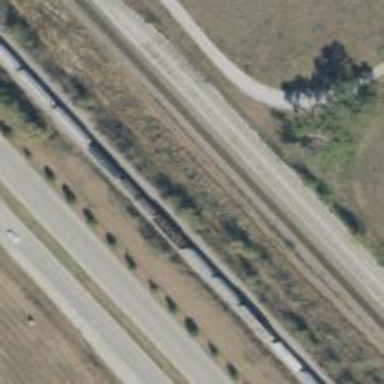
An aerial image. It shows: Railway siding with rails.